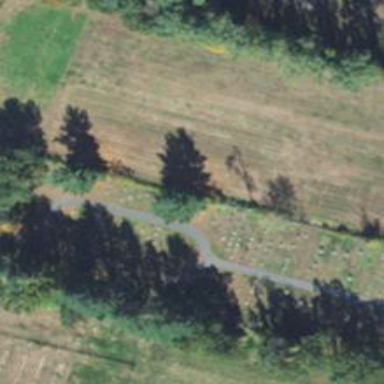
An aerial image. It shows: Cemetery.